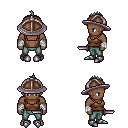
a pixel art fantasy rpg character, male body template, human, dark skin, brown pirate shirt, teal pants, gray mohawk hairstyle, chain helm, white cloth bandages, metal boots, dagger, four views (front, back, left, right), 2x2 character sprite sheet, small pixel art, hard edges, no anti-aliasing